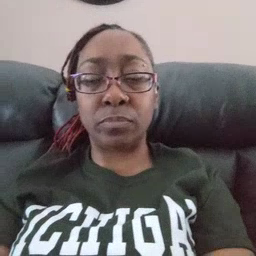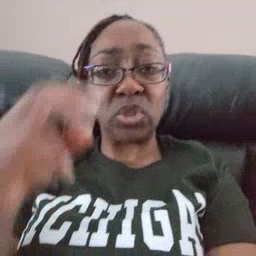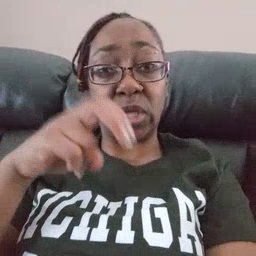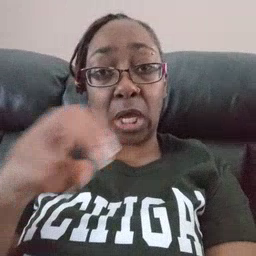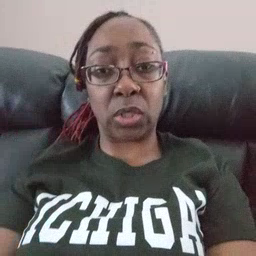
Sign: chair